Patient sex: M
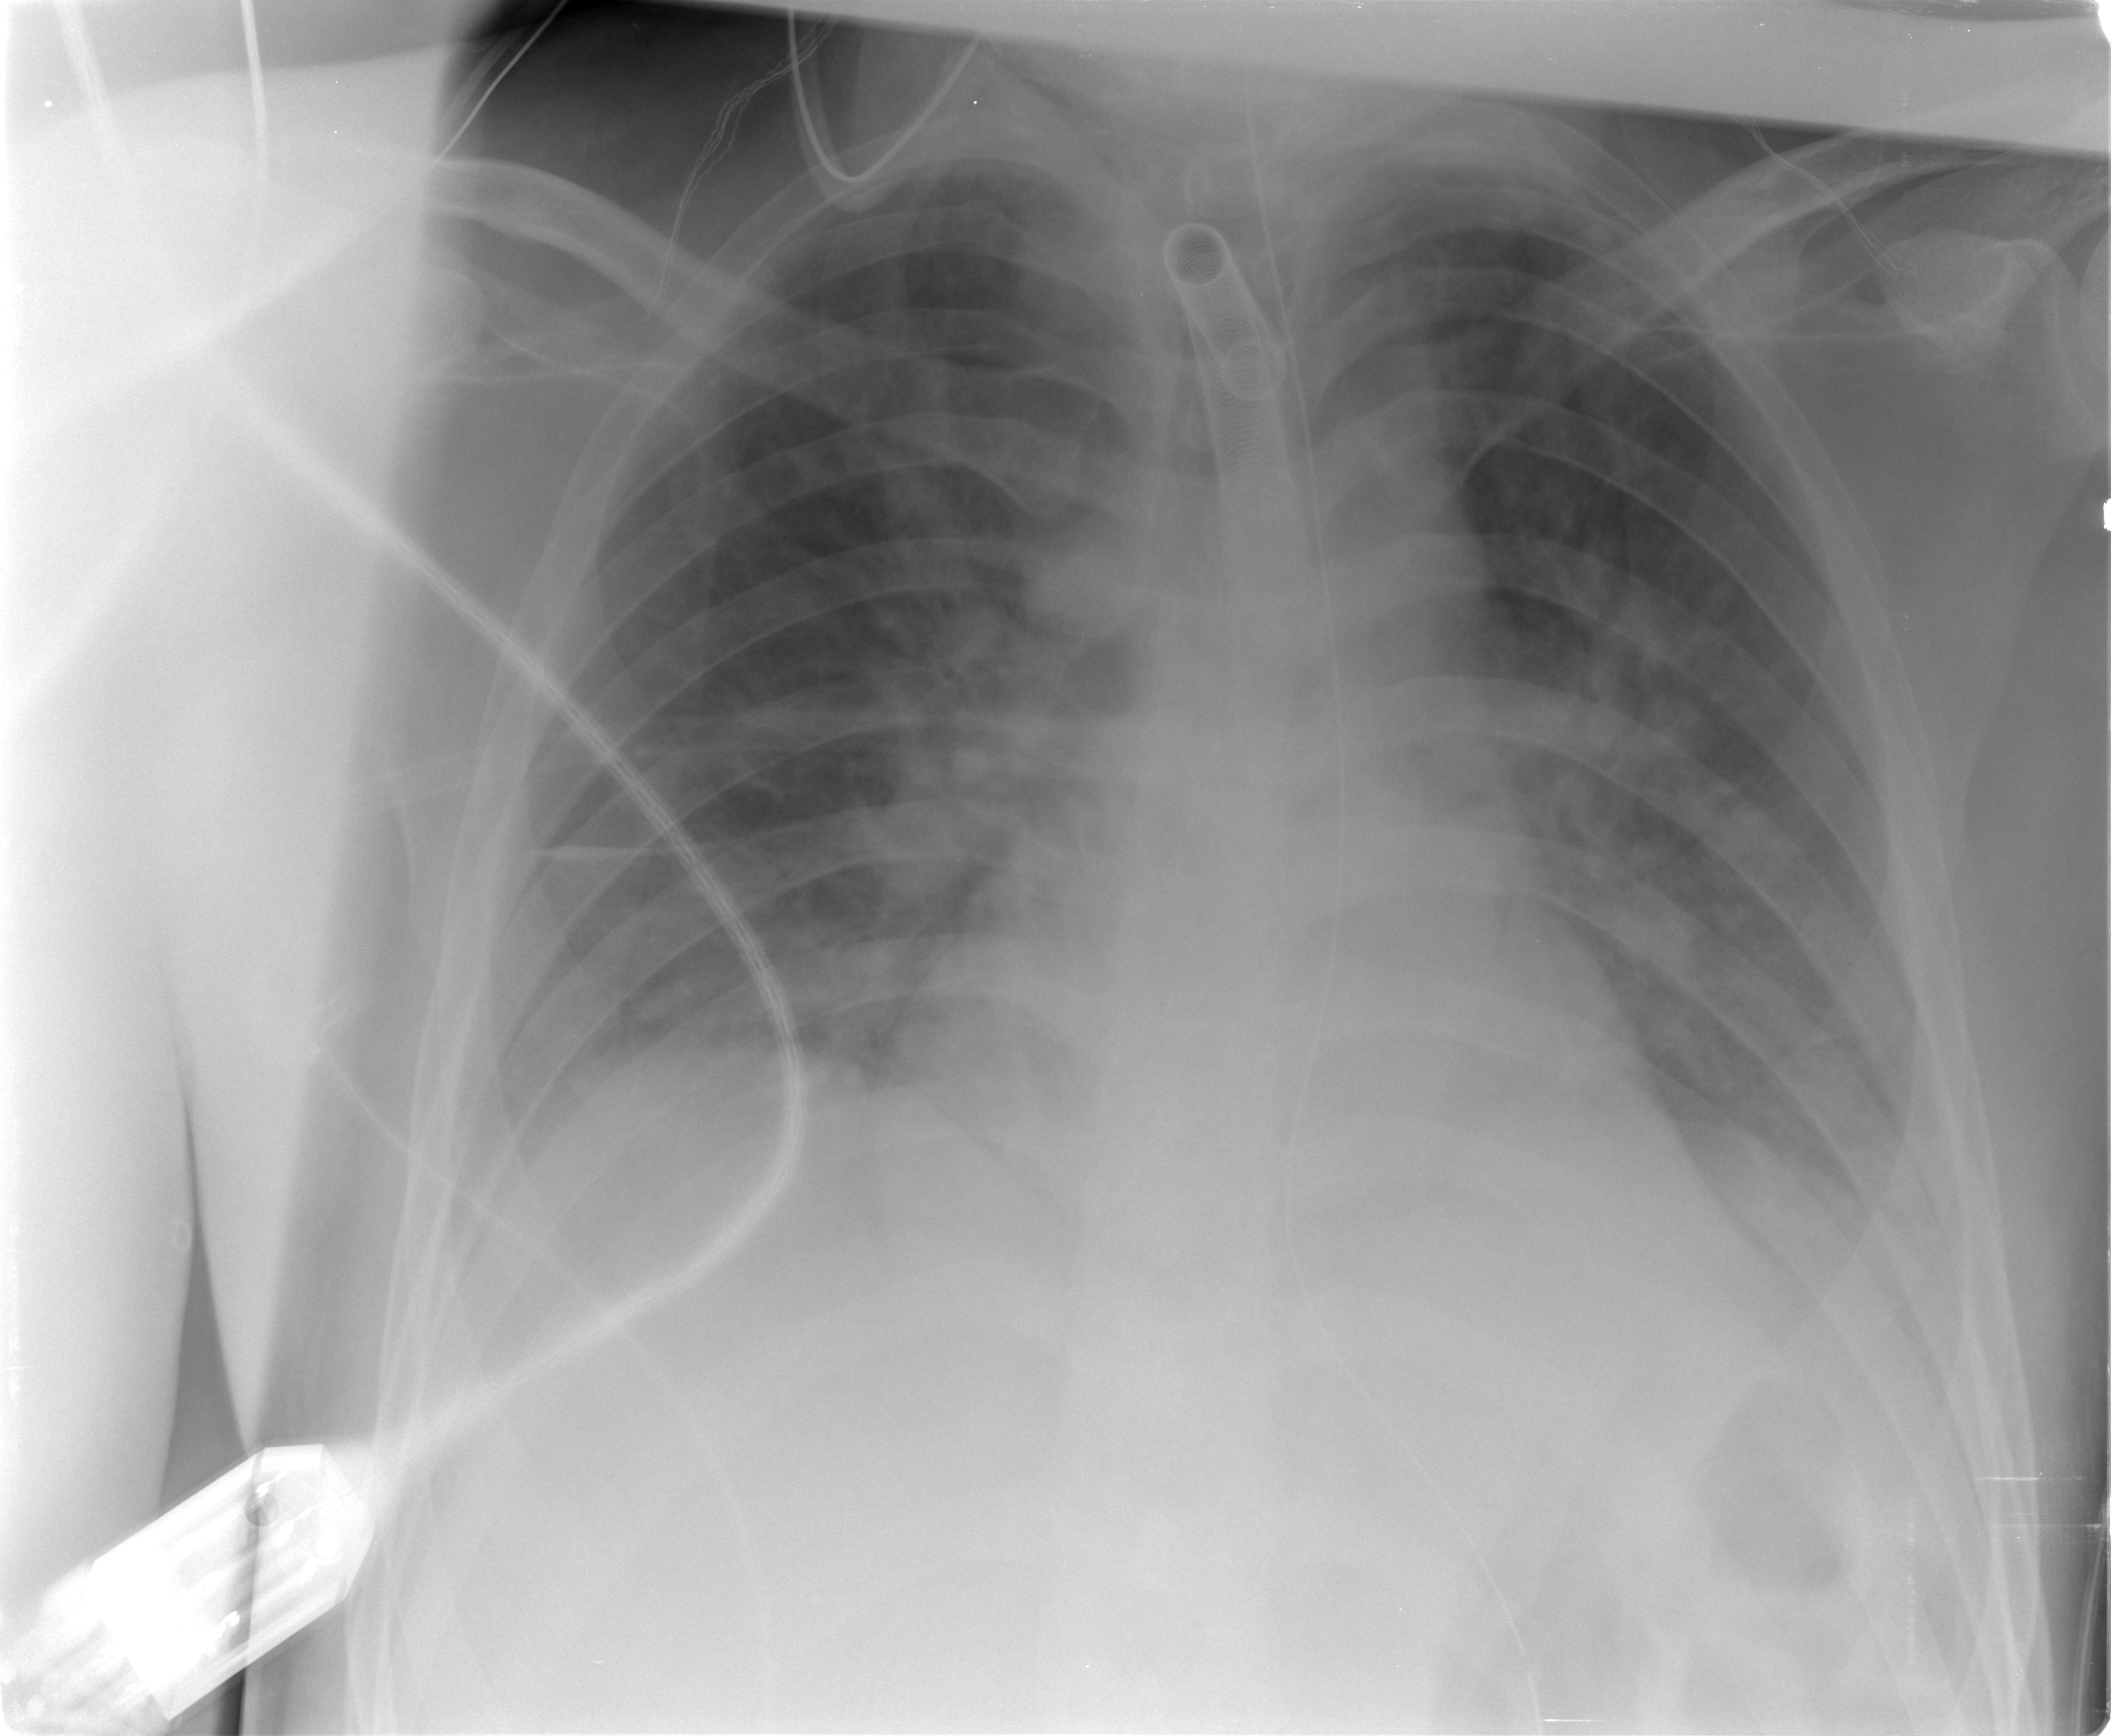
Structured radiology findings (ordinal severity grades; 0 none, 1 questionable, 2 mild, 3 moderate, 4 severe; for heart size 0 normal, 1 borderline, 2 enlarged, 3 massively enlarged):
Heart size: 0
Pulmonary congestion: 2
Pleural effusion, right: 2
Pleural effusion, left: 2
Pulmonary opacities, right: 2
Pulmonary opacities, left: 2
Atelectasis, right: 2
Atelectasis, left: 2